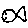
Label: fish